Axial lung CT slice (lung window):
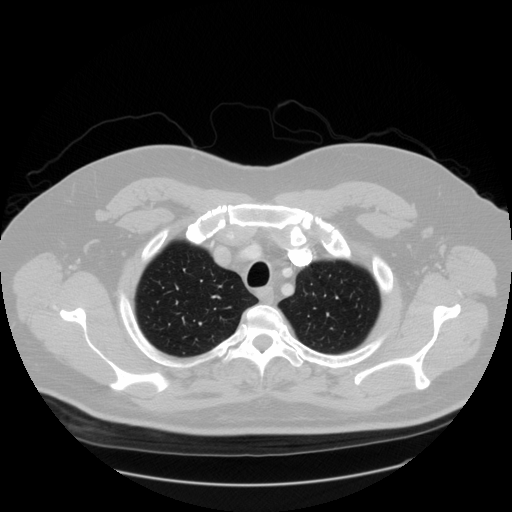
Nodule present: no